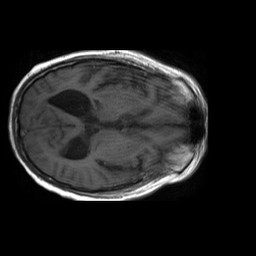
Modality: T1w
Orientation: axial
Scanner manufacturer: philips
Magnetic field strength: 1.5 T
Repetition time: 0.375 s
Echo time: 0.011 s